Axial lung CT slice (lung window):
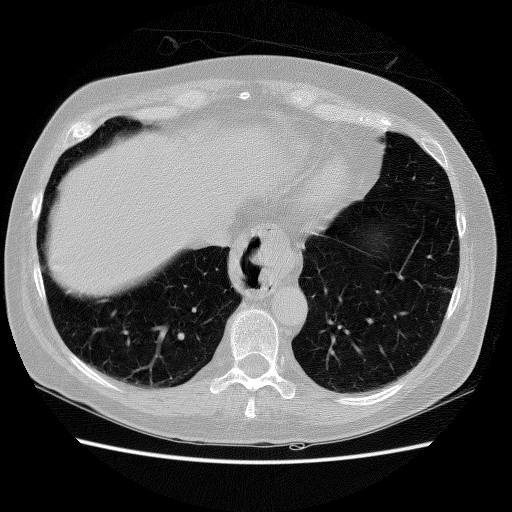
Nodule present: no